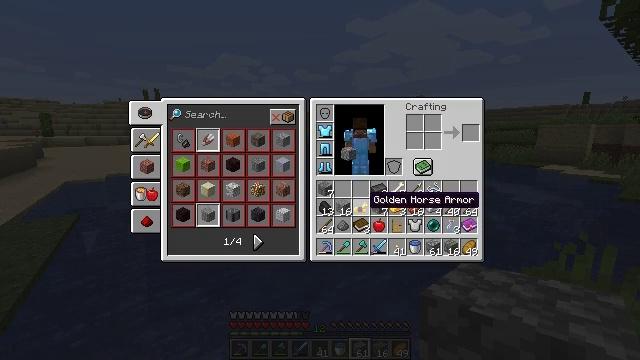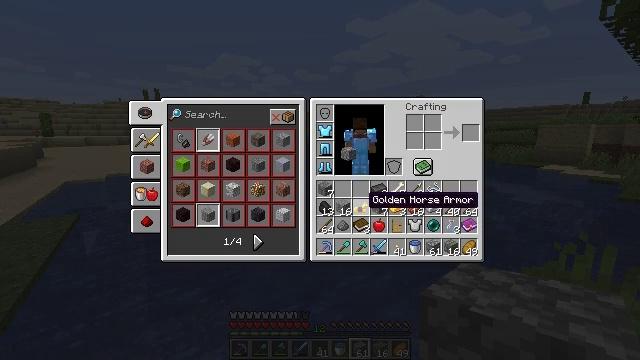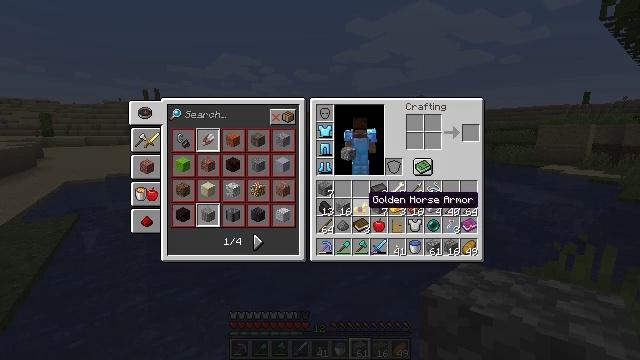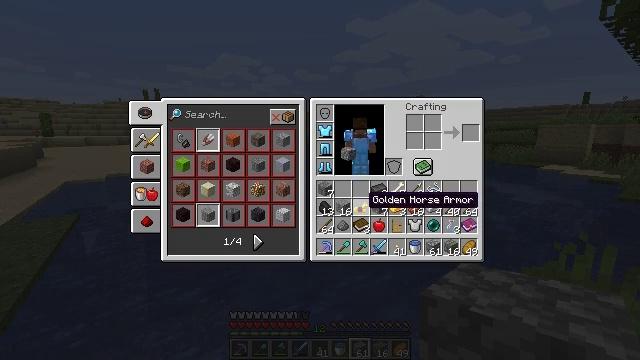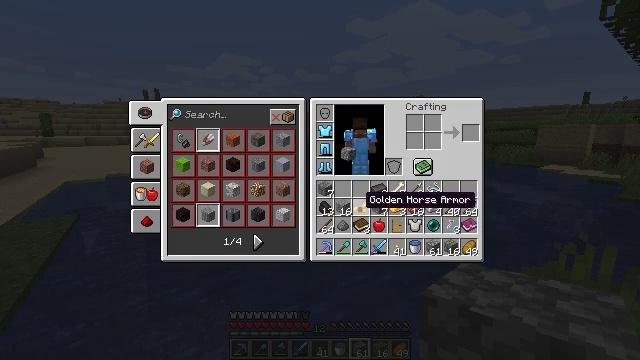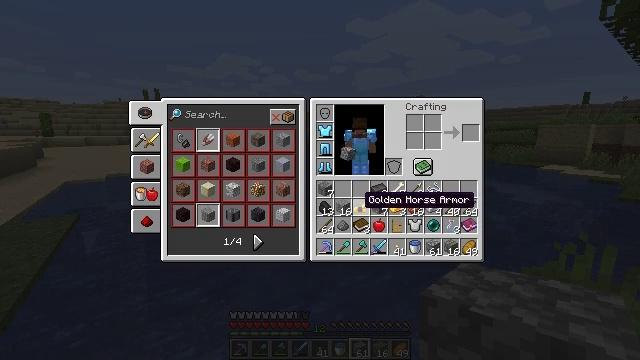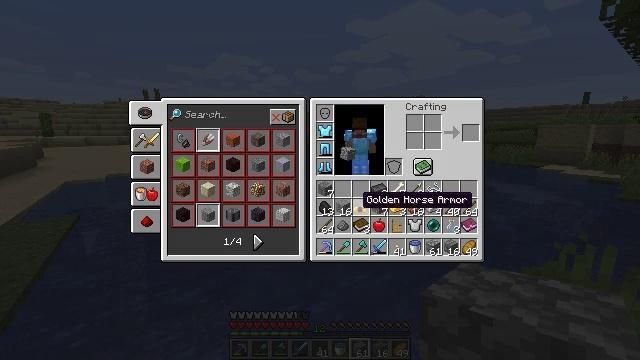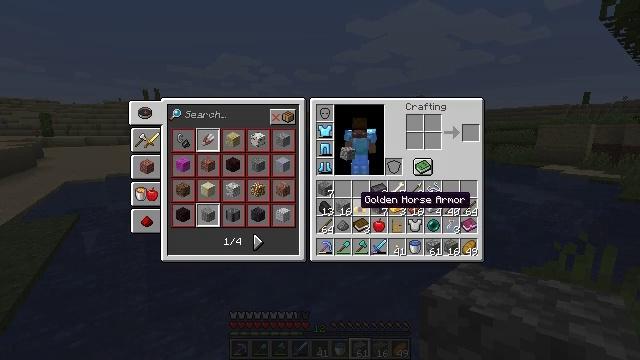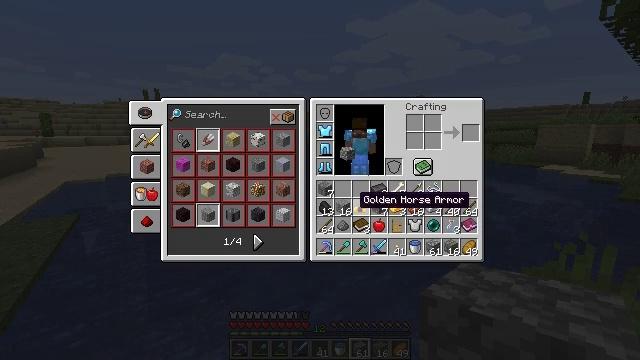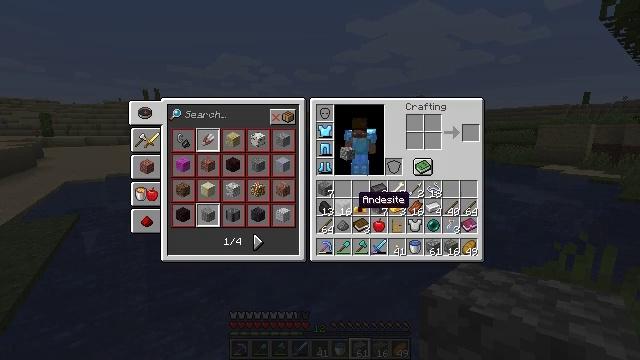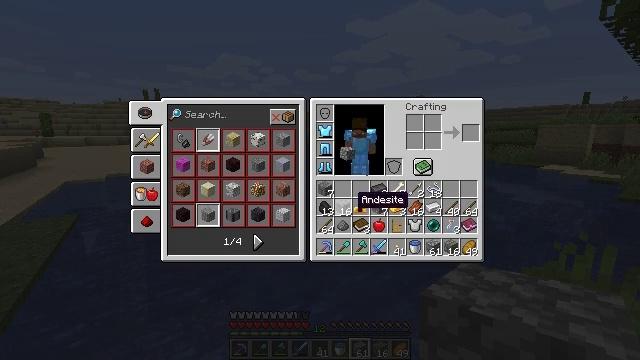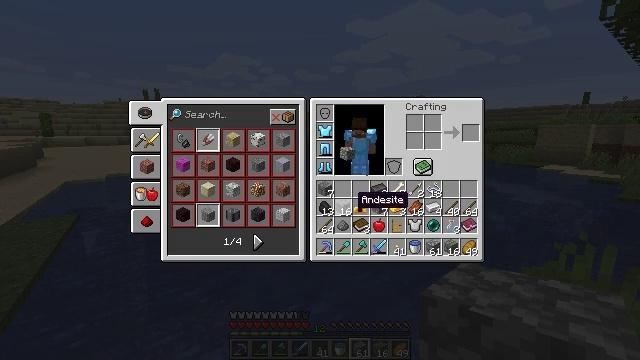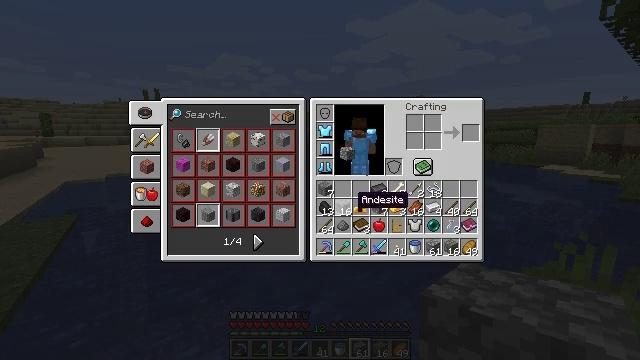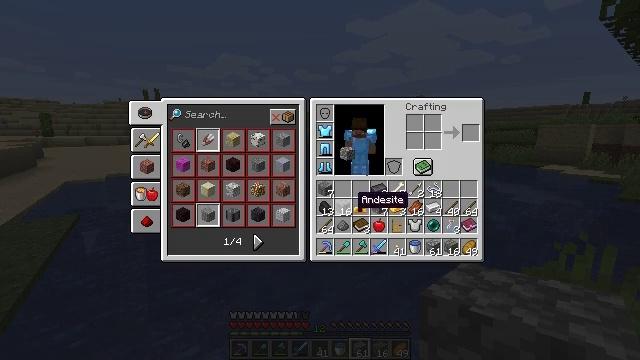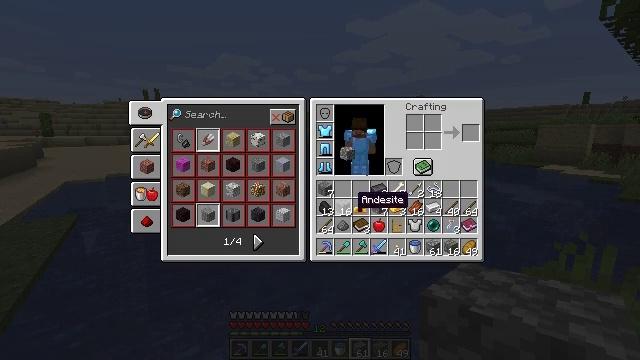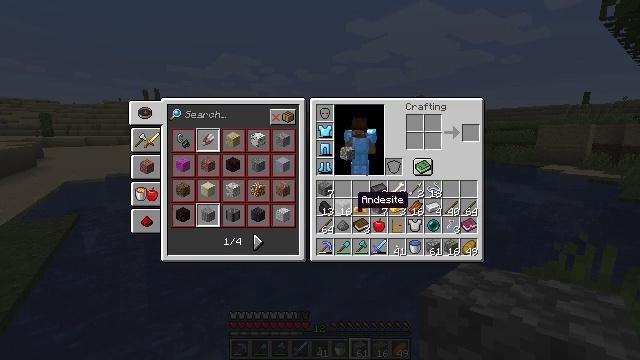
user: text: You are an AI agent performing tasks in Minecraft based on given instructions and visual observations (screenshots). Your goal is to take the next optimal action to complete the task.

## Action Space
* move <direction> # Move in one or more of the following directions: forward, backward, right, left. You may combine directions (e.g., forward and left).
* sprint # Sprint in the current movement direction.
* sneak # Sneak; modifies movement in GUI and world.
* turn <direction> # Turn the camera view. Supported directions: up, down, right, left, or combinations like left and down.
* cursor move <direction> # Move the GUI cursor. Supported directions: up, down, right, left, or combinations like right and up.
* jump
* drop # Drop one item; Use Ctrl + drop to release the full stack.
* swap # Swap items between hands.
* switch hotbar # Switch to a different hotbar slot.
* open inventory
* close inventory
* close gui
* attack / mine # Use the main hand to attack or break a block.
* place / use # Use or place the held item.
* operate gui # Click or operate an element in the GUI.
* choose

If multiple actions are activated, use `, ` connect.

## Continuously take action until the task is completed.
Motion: motion action
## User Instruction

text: Remove a cracked stone bricks from the inventory.
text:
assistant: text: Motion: no_op
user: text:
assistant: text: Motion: no_op
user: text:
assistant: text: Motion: no_op
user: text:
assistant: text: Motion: no_op
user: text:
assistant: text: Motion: no_op
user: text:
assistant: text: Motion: no_op
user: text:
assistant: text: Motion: no_op
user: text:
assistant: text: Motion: no_op
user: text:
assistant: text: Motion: no_op
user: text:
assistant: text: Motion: no_op
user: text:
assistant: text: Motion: no_op
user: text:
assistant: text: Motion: no_op
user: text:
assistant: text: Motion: no_op
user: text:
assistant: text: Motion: no_op
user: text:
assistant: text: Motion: no_op
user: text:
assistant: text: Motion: no_op
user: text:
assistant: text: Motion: no_op
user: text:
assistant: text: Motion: cursor move up
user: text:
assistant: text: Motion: no_op
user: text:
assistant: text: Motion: no_op
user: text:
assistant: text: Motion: no_op
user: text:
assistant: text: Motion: no_op
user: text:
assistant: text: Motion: operate gui
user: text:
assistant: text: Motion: operate gui
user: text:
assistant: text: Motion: operate gui
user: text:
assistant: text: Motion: no_op
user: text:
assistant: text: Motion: no_op
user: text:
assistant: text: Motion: no_op
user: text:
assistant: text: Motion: no_op
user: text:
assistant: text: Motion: cursor move left